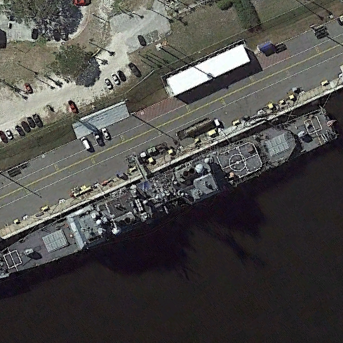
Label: Ticonderoga-class_cruiser